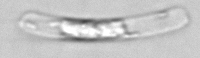
Label: Guinardia_striata